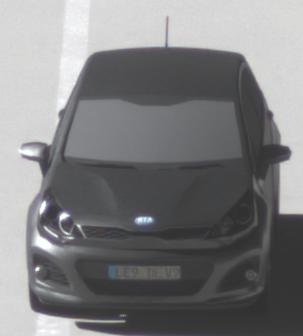
Make: KIA
Model: Rio 1.2
Detailed model: Rio (UB)
Model produced from: 2011/09
Model produced until: 2015/01
Doors: 3
Color: gray
Road condition: dry road
Daytime: morning or afternoon
Contrast: high contrast